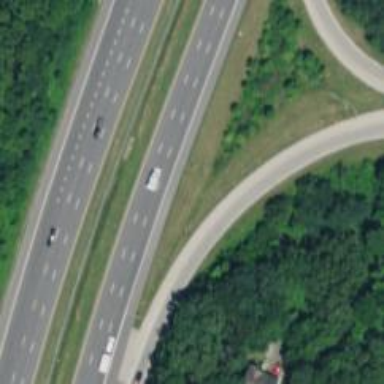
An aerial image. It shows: Motorway link.